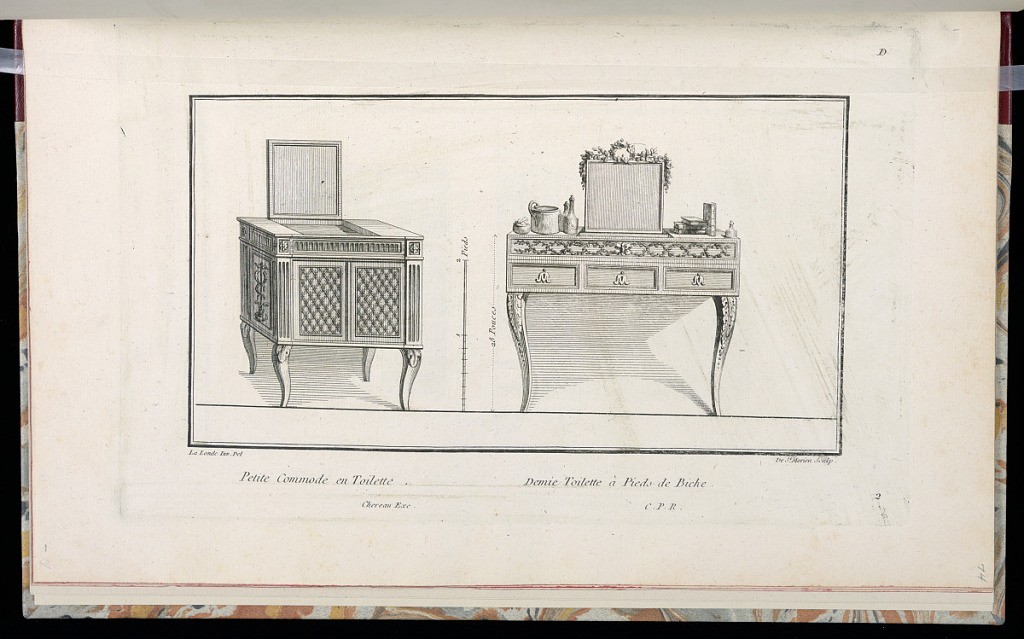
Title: Petite Commode en Toilette, Demie Toilette à Pieds de Biche
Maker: Richard de Lalonde, French, active 1780–96
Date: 1775-1788
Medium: Etching on off-white laid paper
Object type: Print
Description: Designs for two dressing tables. The cubic dresser on the left has a dressing table at top and is decorated with ornament motifs including fluting, lozenge pattern, and rosettes. The dressing table on the right has thin, curved, tapered legs, three drawers, and is decorated with ornament motifs including branch guilloche and acanthus leaf. The plate is signed and numbered.